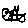
Label: hexagon